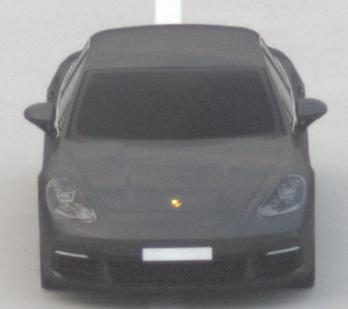
Make: Porsche
Model: Panamera
Detailed model: Panamera (971)
Model produced from: 2016/11
Model produced until: 2018/08
Doors: 5
Color: gray
Road condition: dry road
Daytime: morning or afternoon
Contrast: low contrast